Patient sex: M
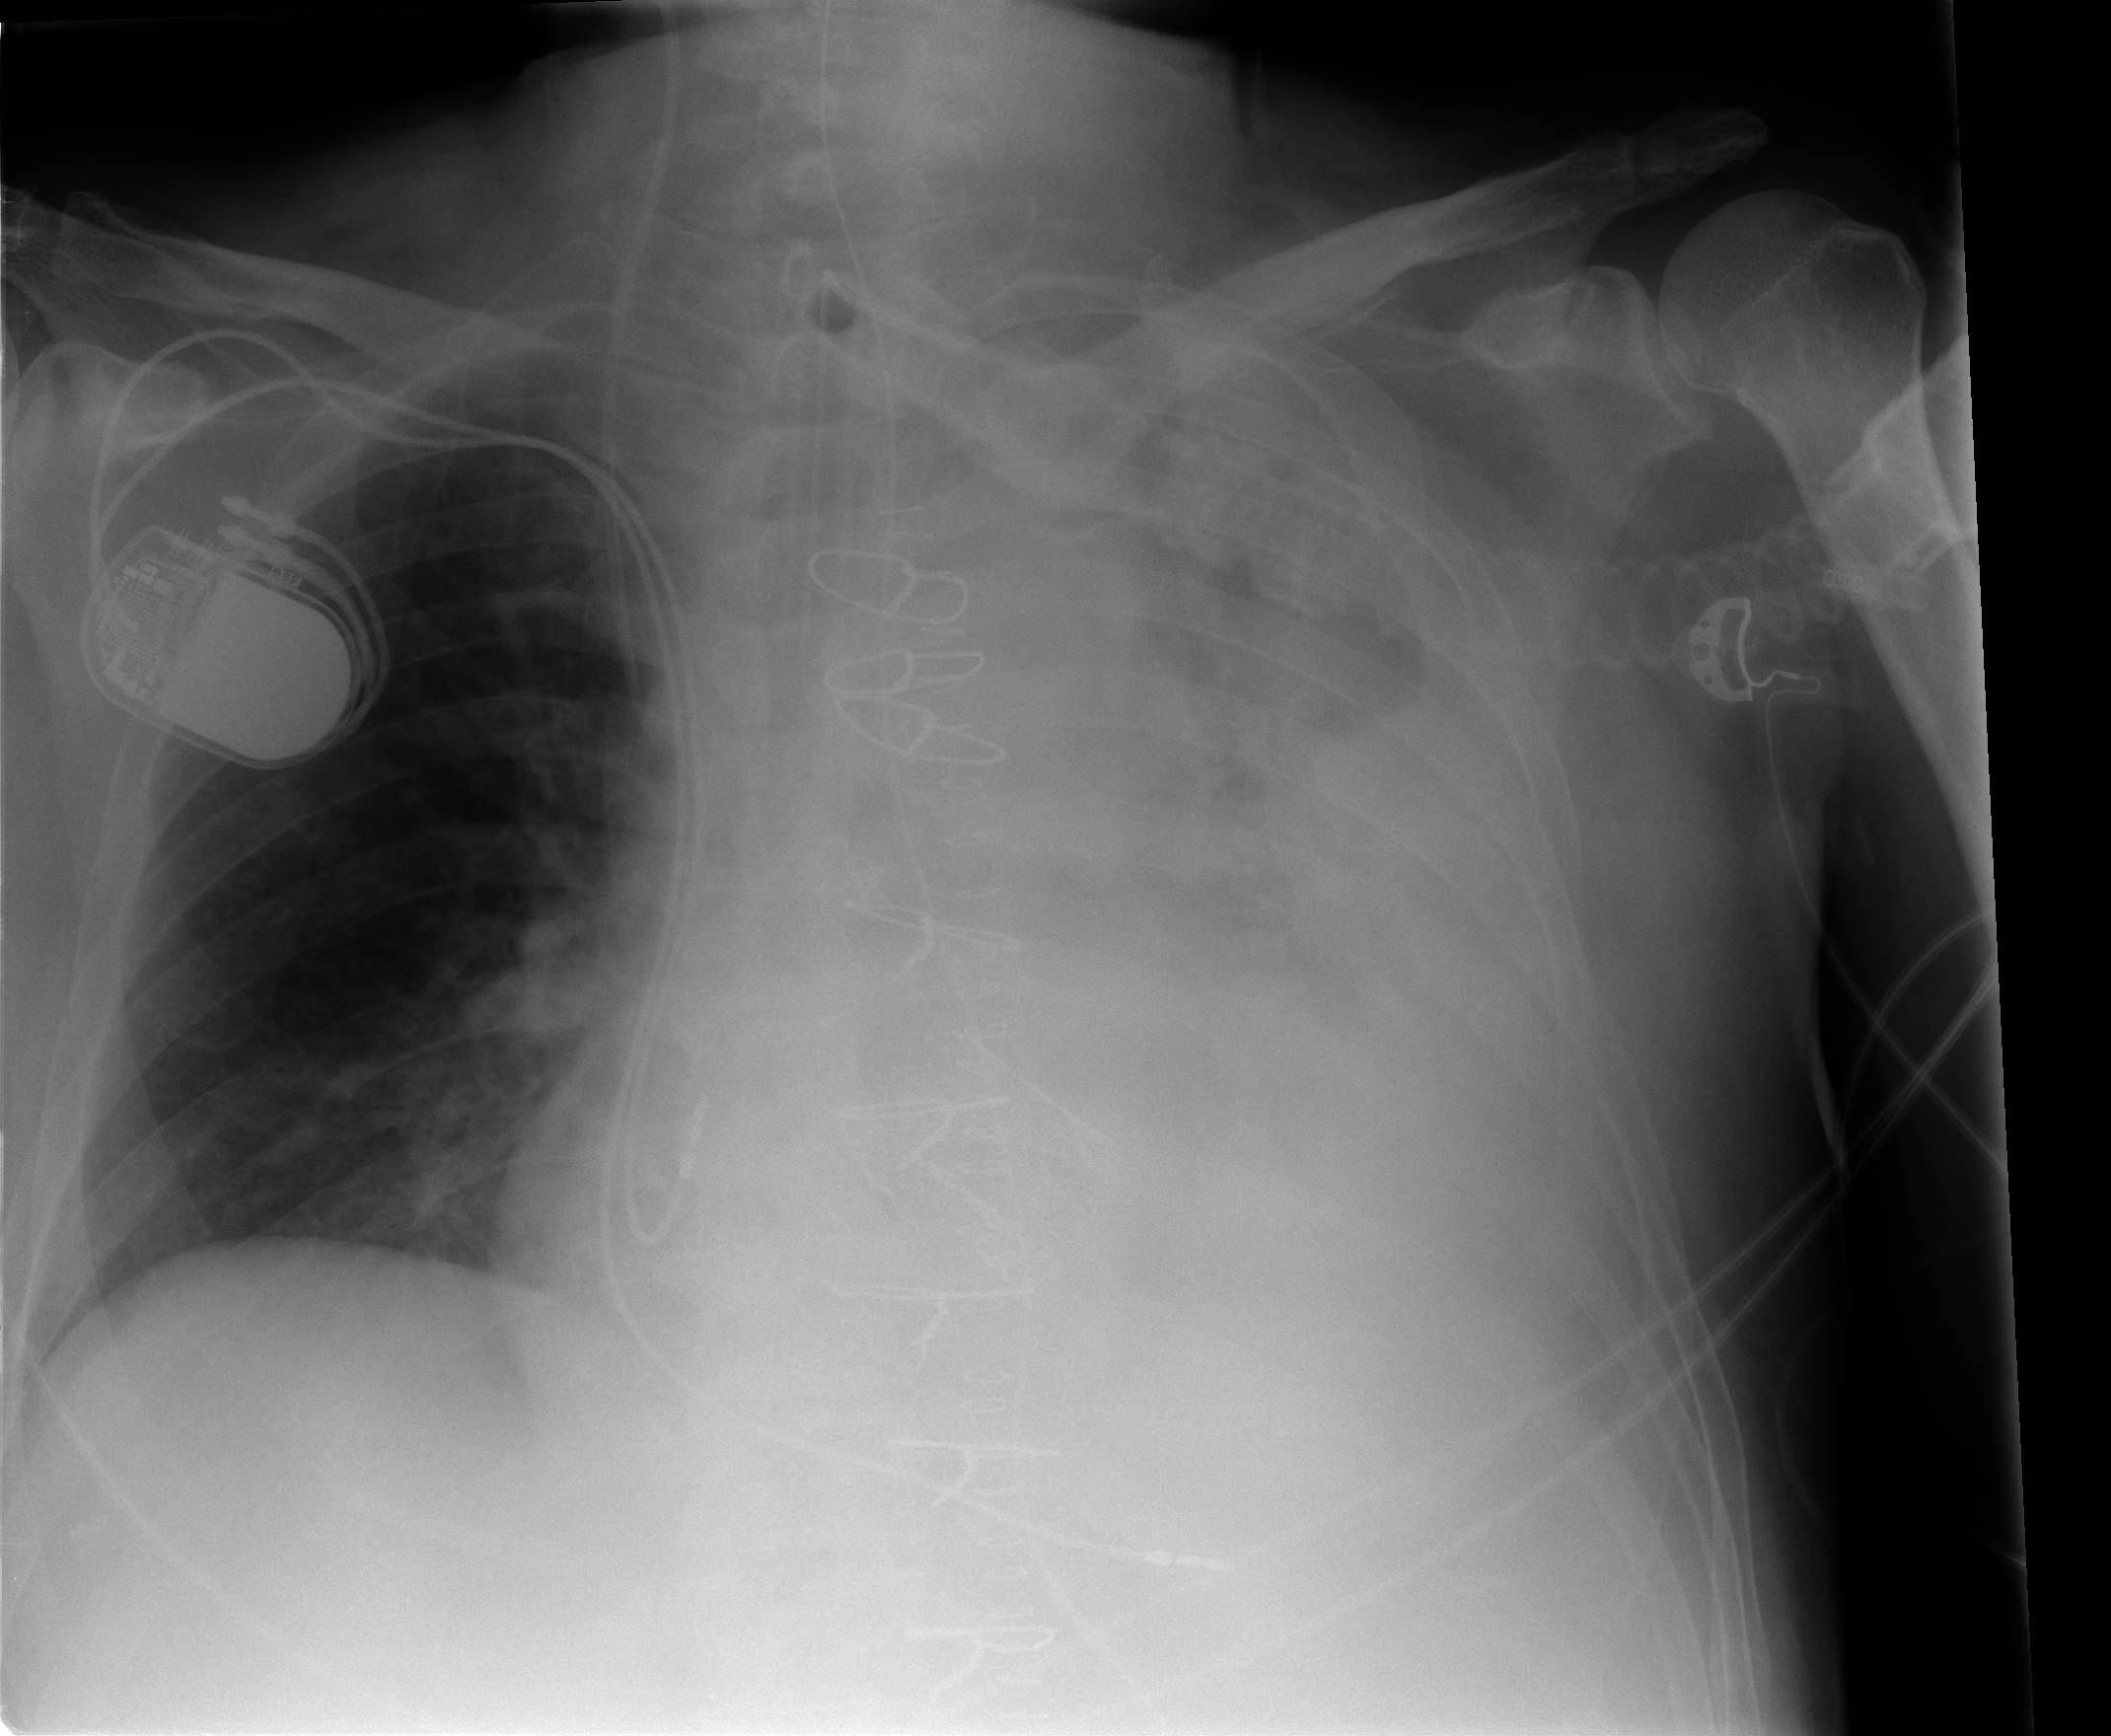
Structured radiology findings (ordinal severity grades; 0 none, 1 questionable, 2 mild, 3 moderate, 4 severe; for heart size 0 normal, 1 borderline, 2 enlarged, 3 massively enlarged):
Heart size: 2
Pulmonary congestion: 0
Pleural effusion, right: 0
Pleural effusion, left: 3
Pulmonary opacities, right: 0
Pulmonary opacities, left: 4
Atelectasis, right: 0
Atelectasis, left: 3